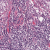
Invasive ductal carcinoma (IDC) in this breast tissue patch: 1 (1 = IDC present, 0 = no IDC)